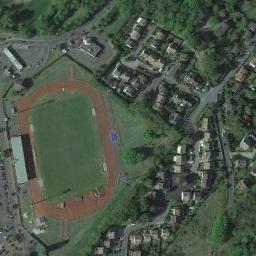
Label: ground_track_field